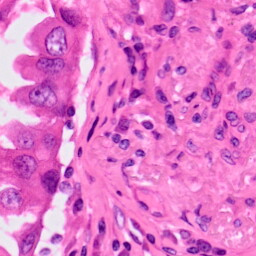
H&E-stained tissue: Lung